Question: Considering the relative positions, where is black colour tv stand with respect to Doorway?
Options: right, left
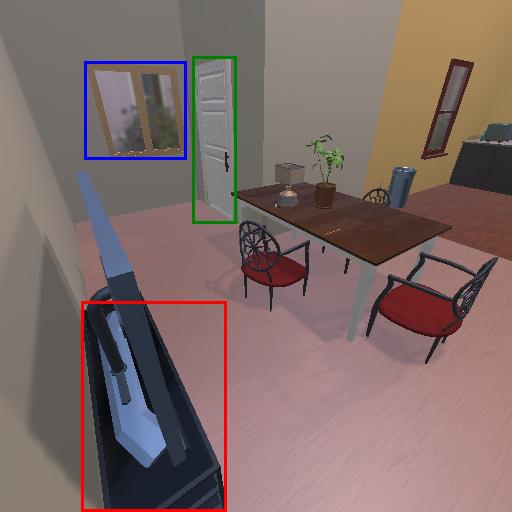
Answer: right